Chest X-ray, AP view. Patient: 61 years old, sex F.
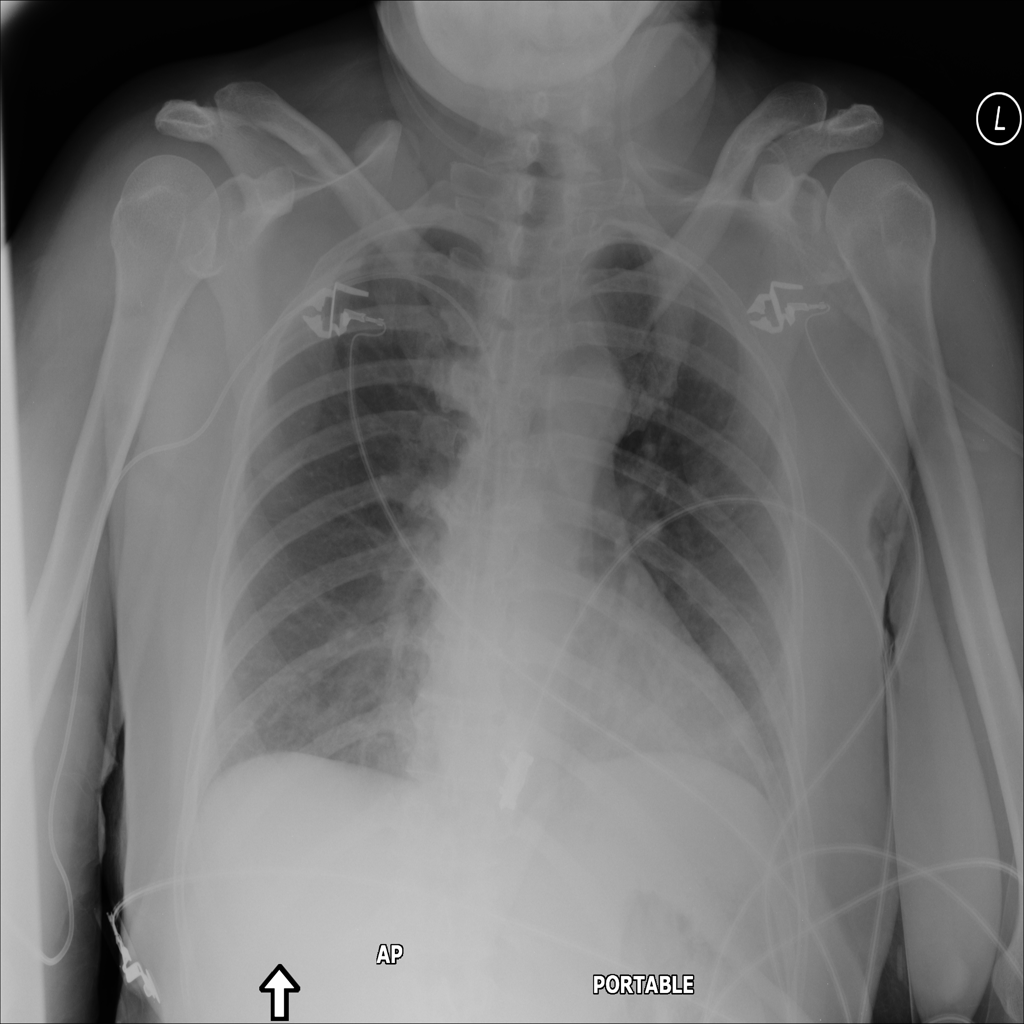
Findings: Infiltration